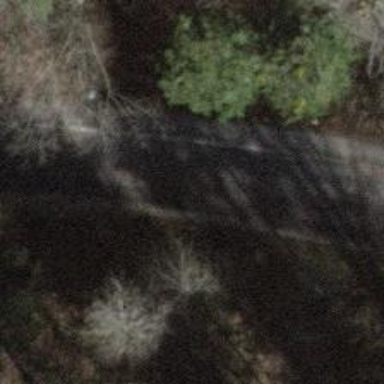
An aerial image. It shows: Unclassified road.